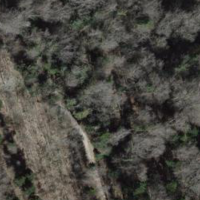
EUNIS habitat code: 44
Species observed at this site:
Lathyrus vernus